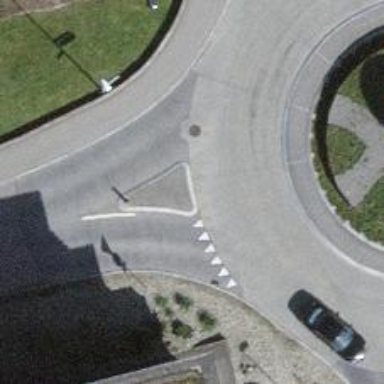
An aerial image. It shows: Road with "give way" sign.